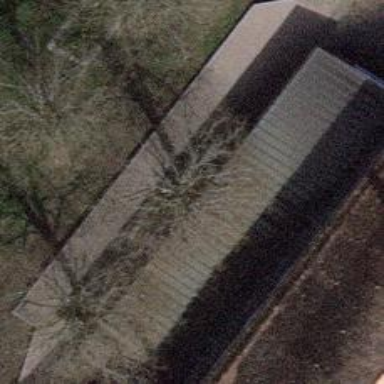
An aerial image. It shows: View of roof of building.